【题型】填空题　【知识点】解析几何　【难度】medium
直线$l_1$的斜率为$k_1$，直线$l_2$的斜率为$k_2$，直线$l_1$不与直线$l_2$垂直，\\
且直线$l_1$和直线$l_2$夹角的角平分线的斜率为$\dfrac{k_1+k_2}{2}$，则$k_1$的取值范围是\underline{\qquad}.\\
【解答】
\noindent \textbf{【答案】}$(-1,1)$\\

\noindent \textbf{【分析】}根据题意画出图形，再由两条直线夹角的角平分线的斜率为$\dfrac{k_1+k_2}{2}$，得到$\triangle AOB$的三线合一，\\
即可求得$k_1$的取值范围.\\

\noindent \textbf{【详解】}由于平移不影响斜率，不妨设两条直线都过原点，\\
设$l_1,l_2$分别交$x=m(m>0)$于$A(m,y_1)$，$B(m,y_2)$，角平分线交$x=m(m>0)$于点$C(m,y_3)$，\\
所以$k_1=\dfrac{y_1-0}{m-0}=\dfrac{y_1}{m}$,$k_2=\dfrac{y_2-0}{m-0}=\dfrac{y_2}{m}$，\\
又因为直线$l_1$和直线$l_2$夹角的角平分线的斜率为$\dfrac{k_1+k_2}{2}$，\\
所以直线$OC$的斜率$k_{oc}=\dfrac{y_3-0}{m-0}=\dfrac{k_1+k_2}{2}$，\\
所以$\dfrac{y_3}{m}=\dfrac{\dfrac{y_1}{m}+\dfrac{y_2}{m}}{2}$，即$y_3=\dfrac{y_1+y_2}{2}$，\\
所以$C$为$AB$中点.\\
由三线合一可得$\triangle AOB$为以$AB$为底边的等腰三角形，且$OA=OB$，所以$k_1=-k_2$，\\
因为$l_1,l_2$不垂直，所以$\angle AOB$不是直角.\\
当$\angle AOB$为锐角时，则$l_1,l_2$夹角为$\angle AOB$，所以$-1<k_1<1$；\\
当$\angle AOB$为钝角时，则$l_1,l_2$夹角为$\angle AOB$的补角，$l_1,l_2$夹角的角平分线为$y$轴，斜率不存在，故不符合题意.\\
综上，$k_1$的取值范围是$(-1,1)$.\\

\noindent 故答案为：$(-1,1)$\\

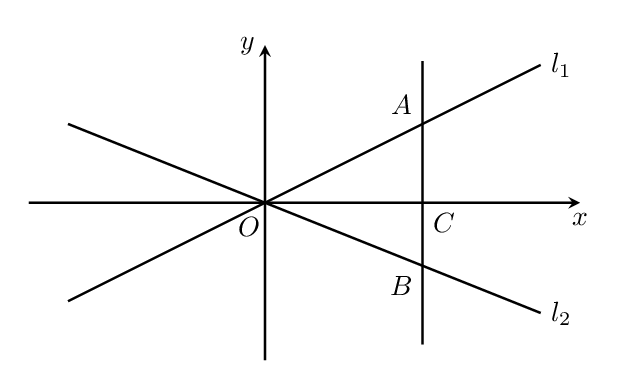